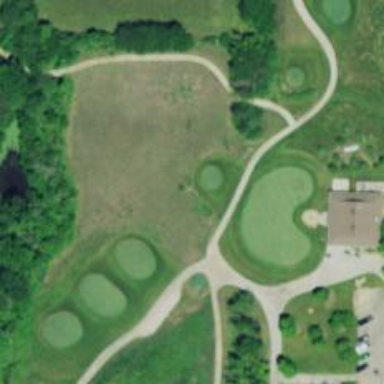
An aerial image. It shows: View of golf hole.